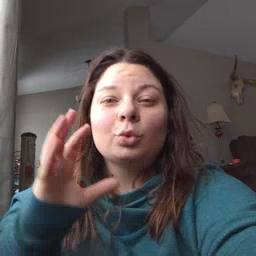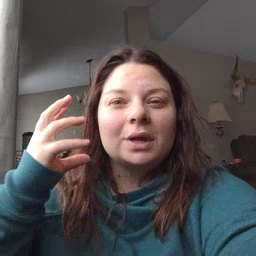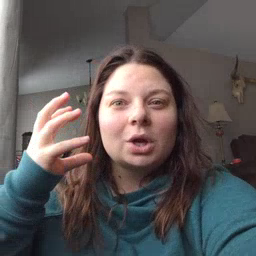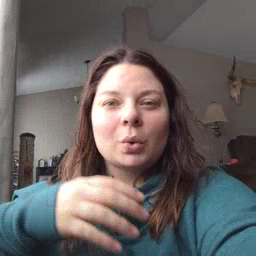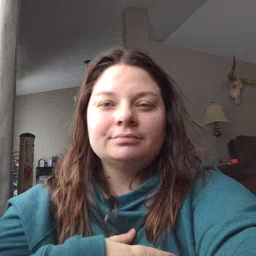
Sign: radio